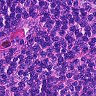
Metastatic tissue present: no